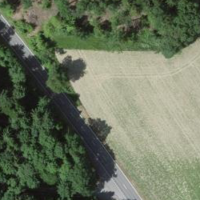
EUNIS habitat code: 52
Species observed at this site:
Lamium galeobdolon